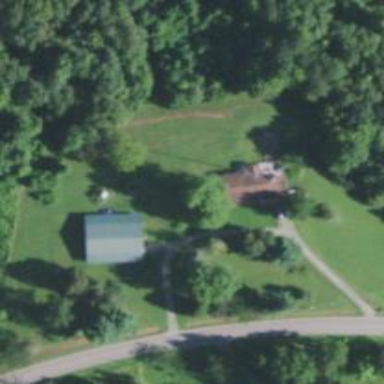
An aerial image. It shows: Driveway leading to service road.